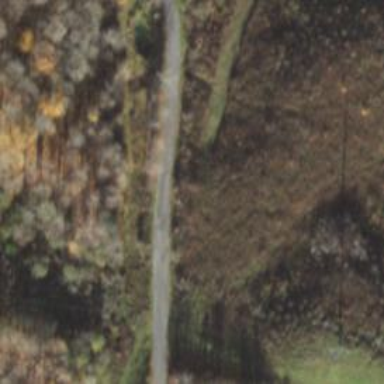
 indicating it's not seasonal snow route."